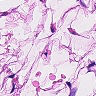
Metastatic tissue present: no